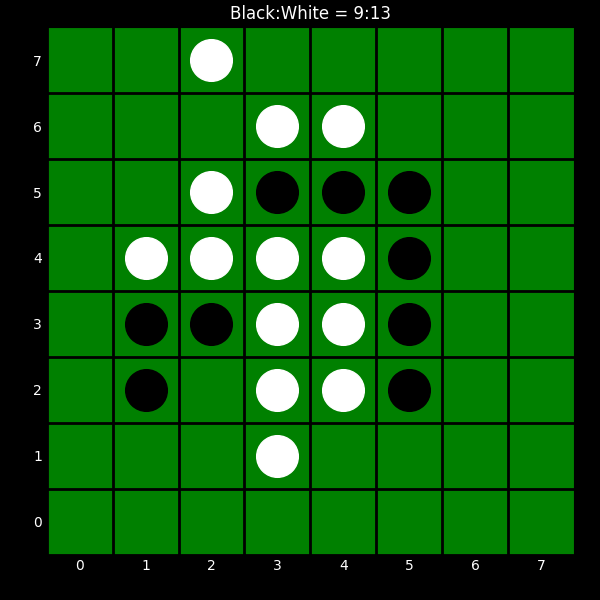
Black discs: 9
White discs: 13